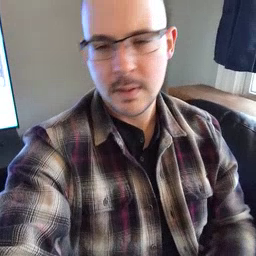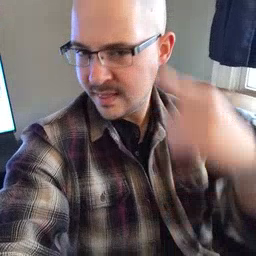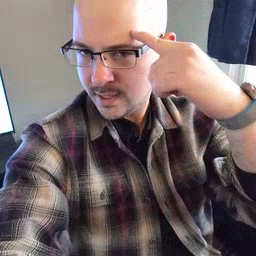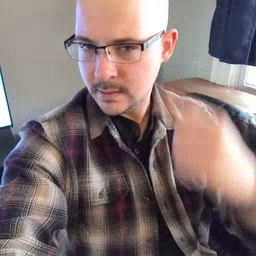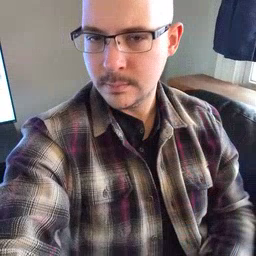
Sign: think